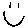
Label: smiley face